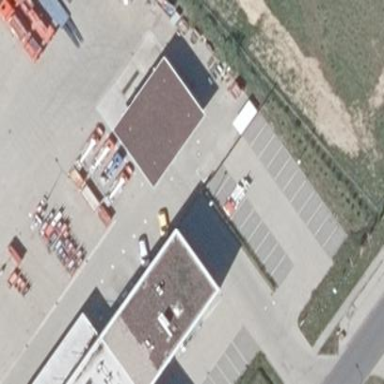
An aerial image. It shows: Office building with flat roof.